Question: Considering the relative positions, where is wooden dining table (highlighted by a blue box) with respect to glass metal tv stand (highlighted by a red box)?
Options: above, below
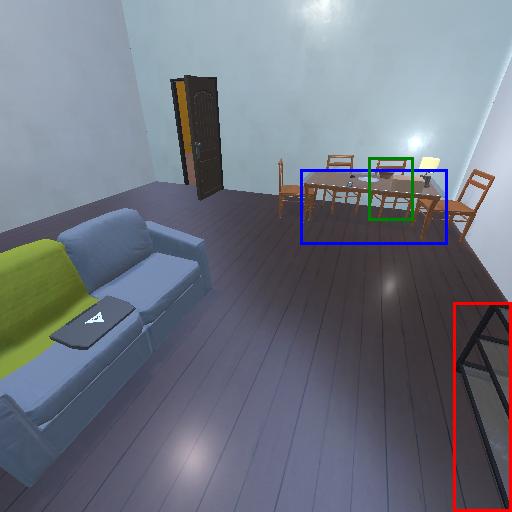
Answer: above